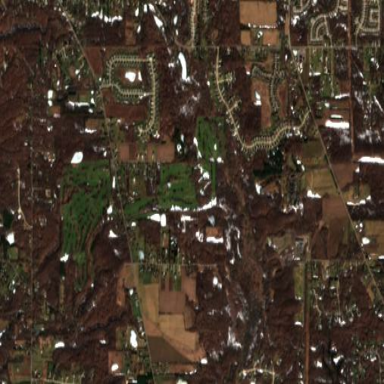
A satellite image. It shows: Golf course.